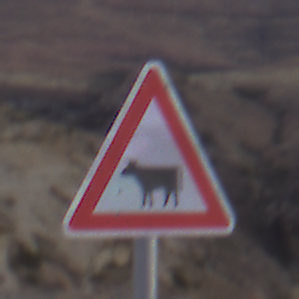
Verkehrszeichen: ViehtriebRechts
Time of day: Dusk
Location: Outdoor (Nature)
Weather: Clear
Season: NotSpecified
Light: Natural